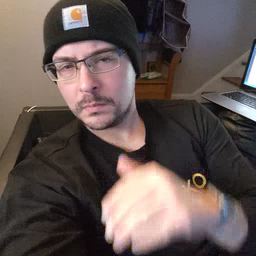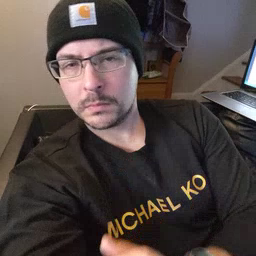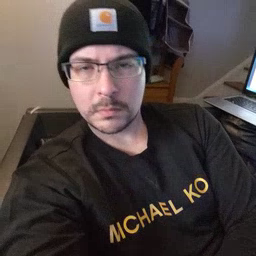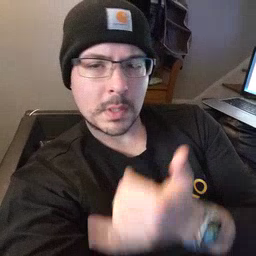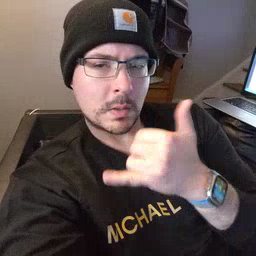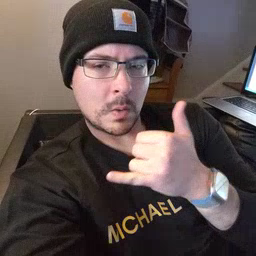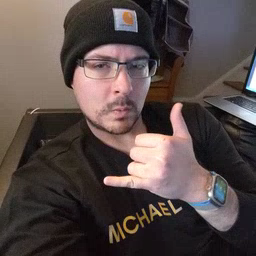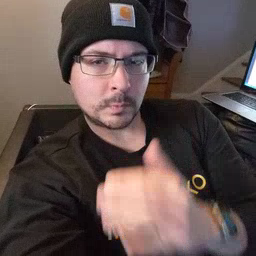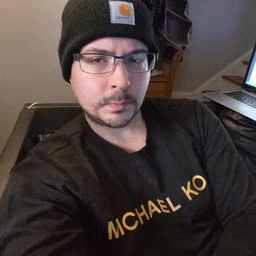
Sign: yellow